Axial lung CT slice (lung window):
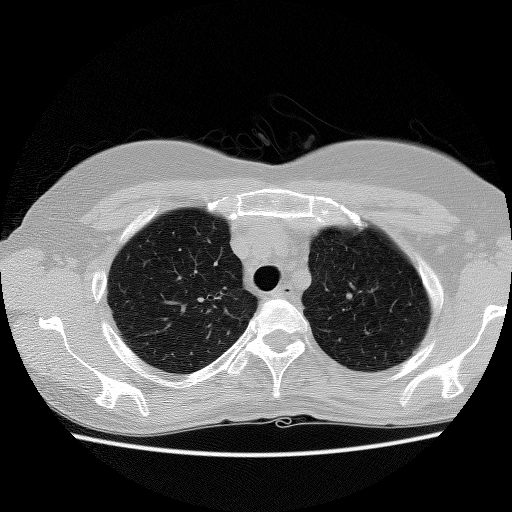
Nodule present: no